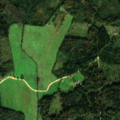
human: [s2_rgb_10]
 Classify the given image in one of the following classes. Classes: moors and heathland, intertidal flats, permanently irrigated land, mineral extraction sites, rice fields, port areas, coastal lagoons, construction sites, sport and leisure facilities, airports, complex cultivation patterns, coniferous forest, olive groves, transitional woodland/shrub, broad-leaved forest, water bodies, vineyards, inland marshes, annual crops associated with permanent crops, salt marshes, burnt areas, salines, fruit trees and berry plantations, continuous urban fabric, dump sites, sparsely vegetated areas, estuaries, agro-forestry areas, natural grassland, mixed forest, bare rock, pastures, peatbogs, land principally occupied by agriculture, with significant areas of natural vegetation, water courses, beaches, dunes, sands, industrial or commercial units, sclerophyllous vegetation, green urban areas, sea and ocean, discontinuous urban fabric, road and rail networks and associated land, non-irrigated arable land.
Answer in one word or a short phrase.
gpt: pastures, mixed forest